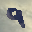
Label: 9